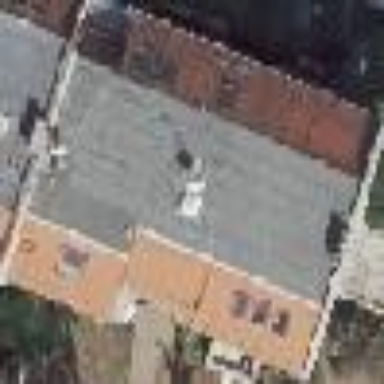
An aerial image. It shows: Unique apartment building with double saltbox roof shape.